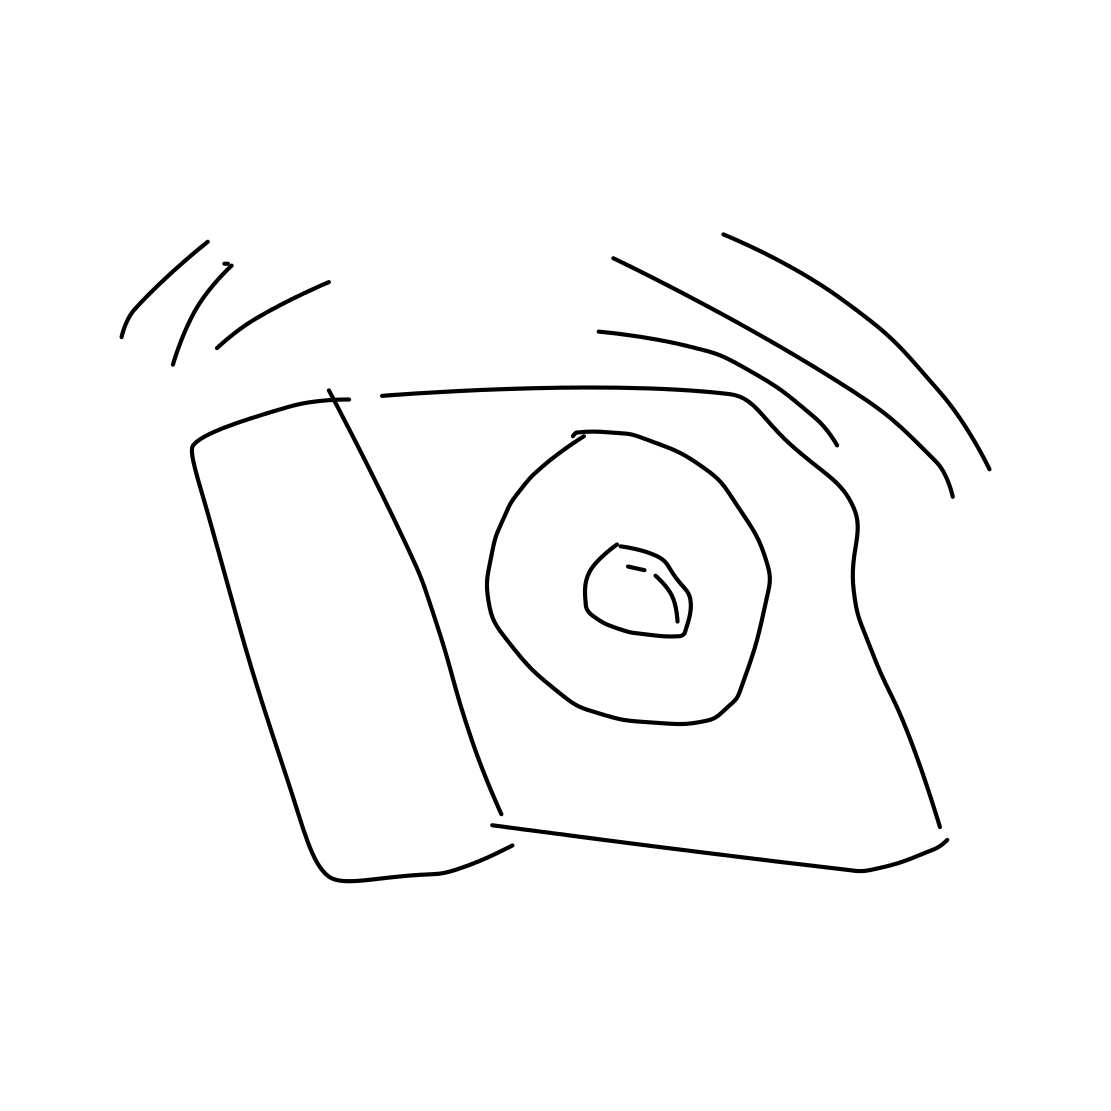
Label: loudspeaker